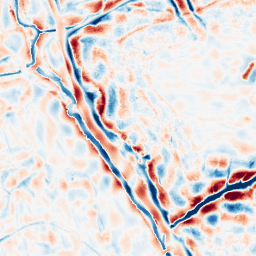
Category: wavelet
Decomposition family: wavelet_dwt
Decomposition parameters: wavelet: db8
level: 4
Upsampling method: sinc_blackman
Upsampling parameters: scale: 4
kernel_size: 16
Upsampling scale: 4